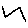
Label: zigzag